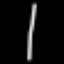
Label: line